RGB frame:
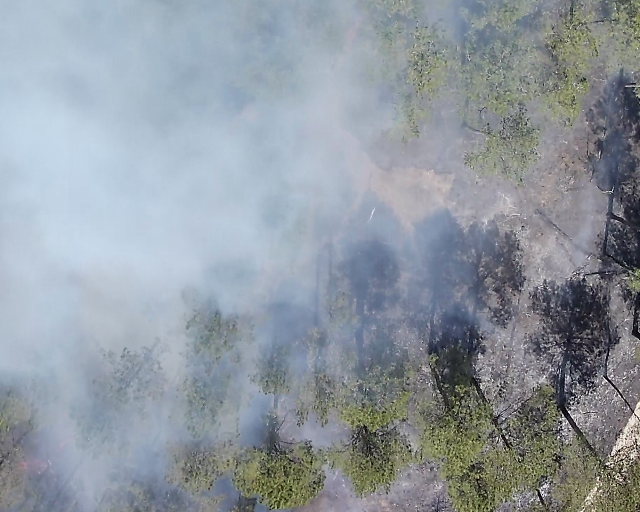
Thermal frame:
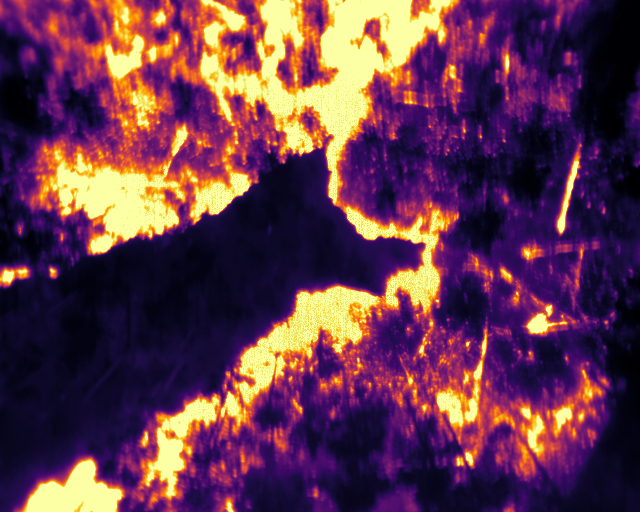
Captured: 2026-02-27 02:38:51
Pixels at or above 80 °C: 157298 (fraction of frame: 0.48)